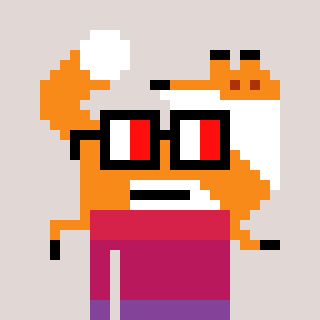
a pixel art character with square glasses with black frames and red eyes, a fox-shaped head and a computerblue-colored body on a warm background